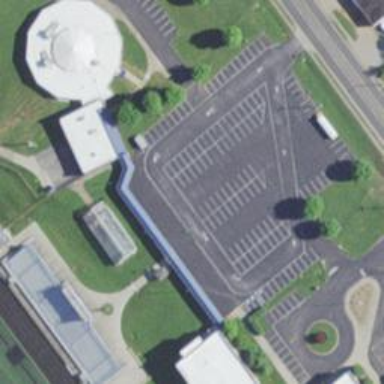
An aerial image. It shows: School building.